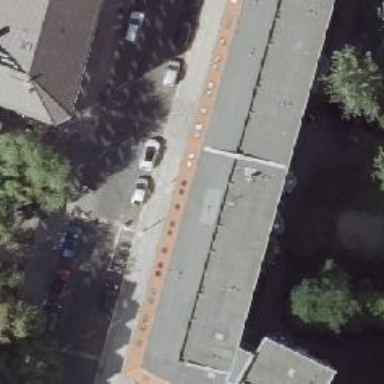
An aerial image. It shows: There is no parking sign in the parking lane.